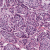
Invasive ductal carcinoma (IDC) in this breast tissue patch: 1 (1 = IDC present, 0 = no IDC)